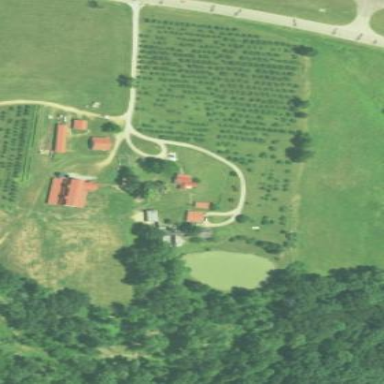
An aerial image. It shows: Orchard.